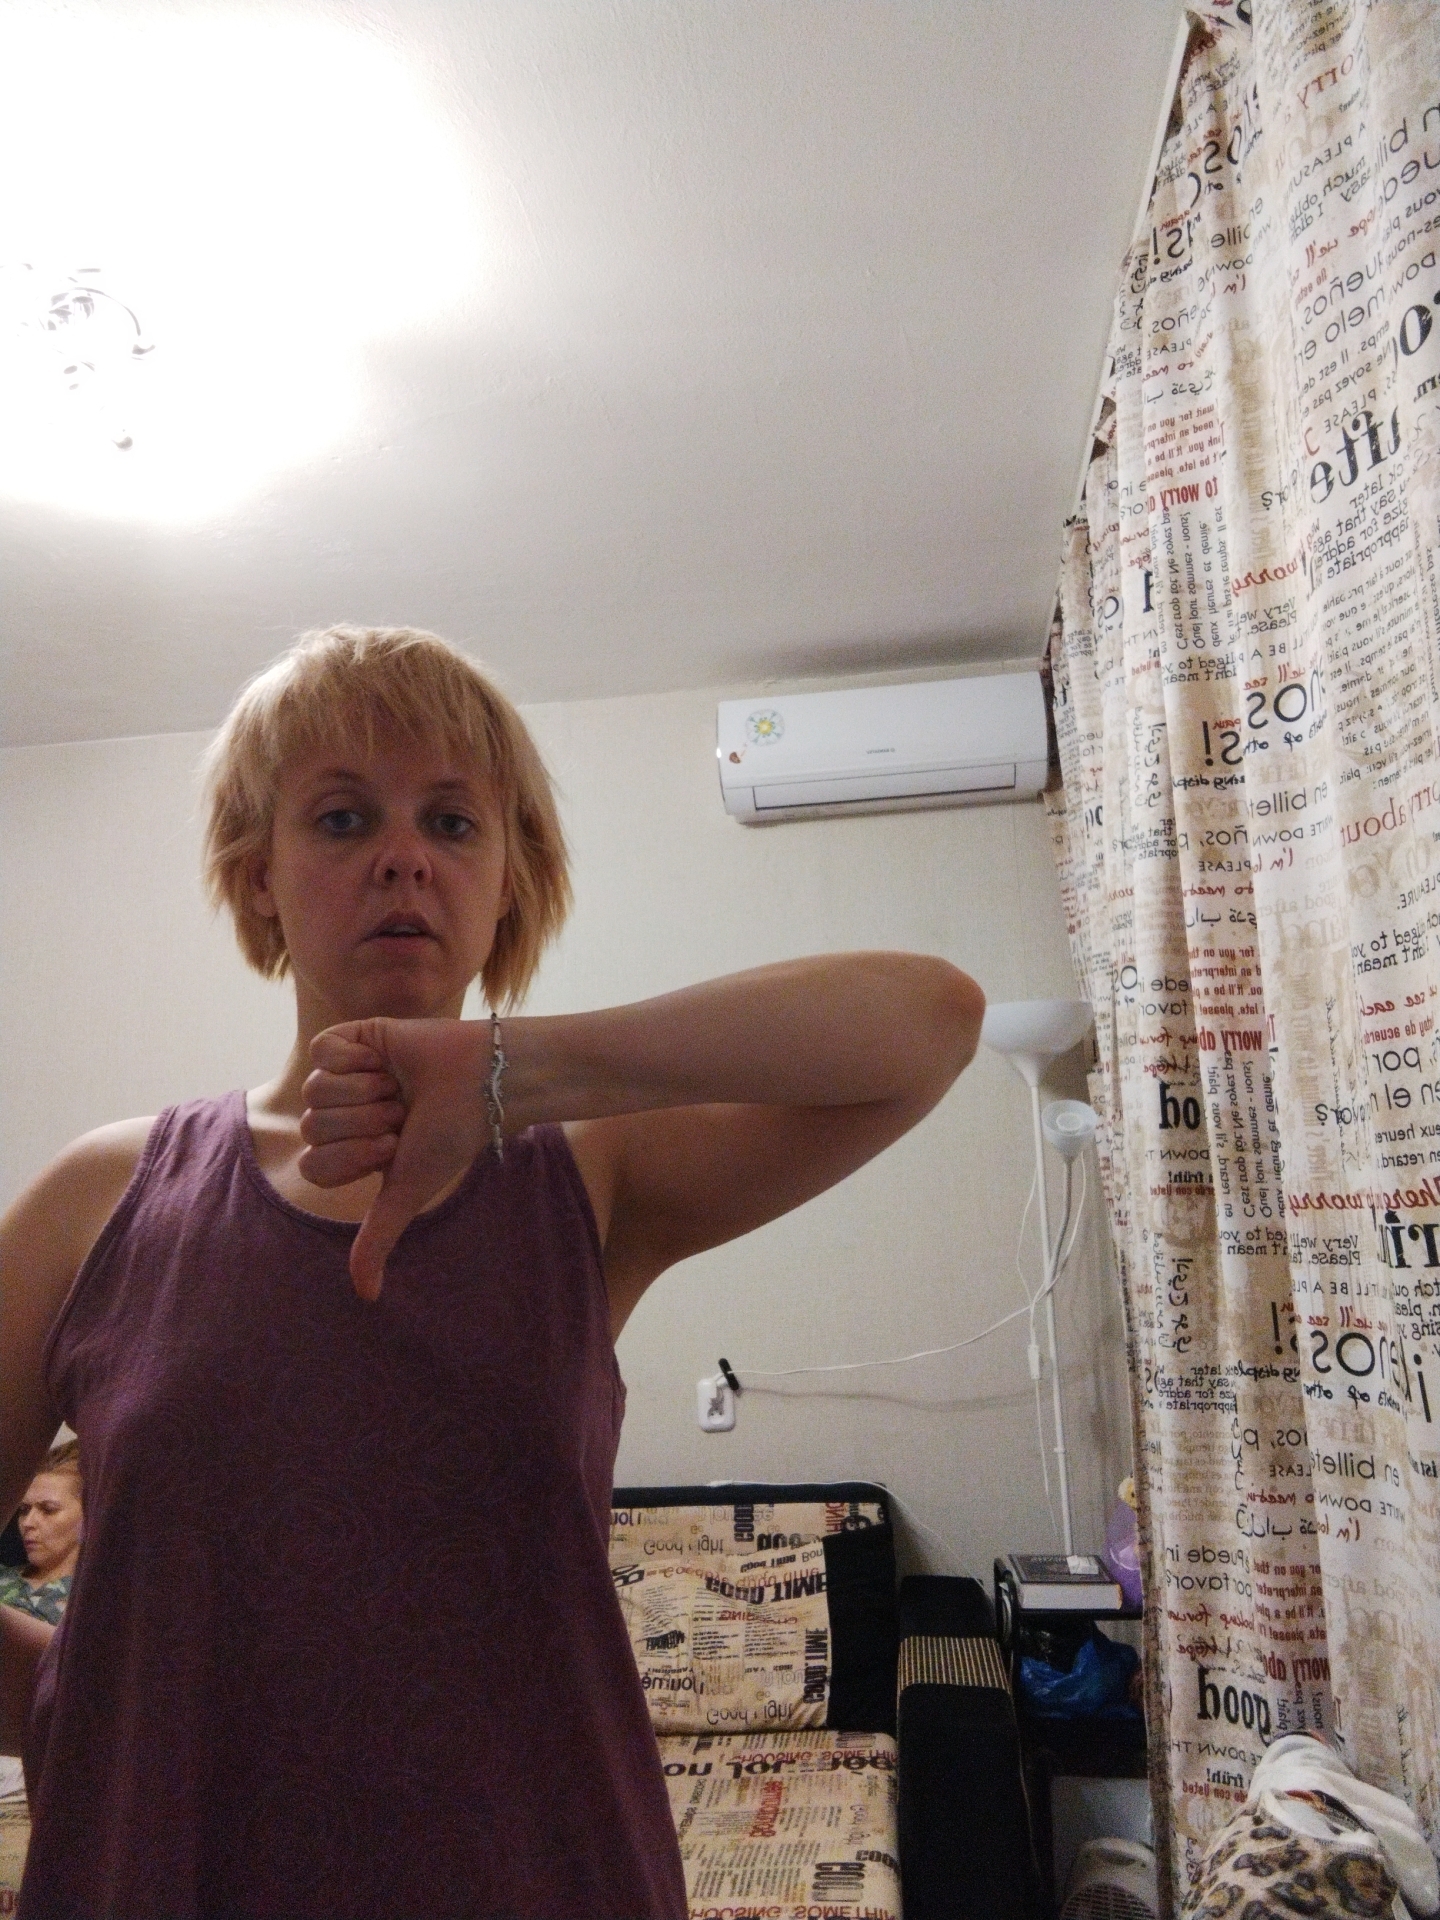
Label: noise